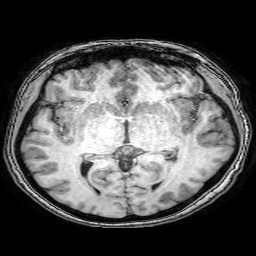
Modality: T1w
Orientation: coronal
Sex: female
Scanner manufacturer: philips
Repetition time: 0.008142 s
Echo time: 0.00372 s